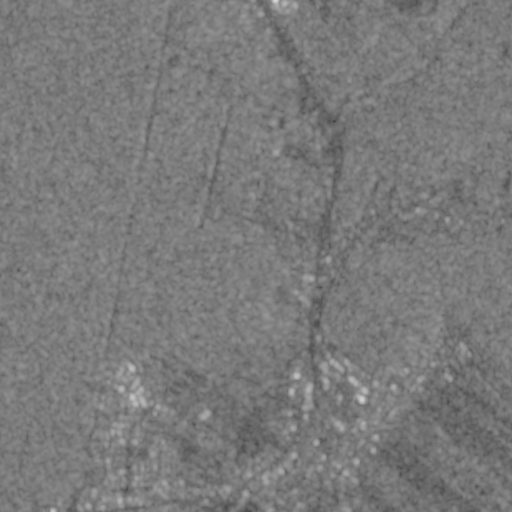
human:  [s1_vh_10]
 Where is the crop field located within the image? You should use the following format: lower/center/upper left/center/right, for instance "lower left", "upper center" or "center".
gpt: The crop field is located in the lower right of the image.
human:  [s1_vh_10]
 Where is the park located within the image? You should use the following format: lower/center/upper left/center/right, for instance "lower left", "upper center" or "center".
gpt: The park is located in the lower left of the image.
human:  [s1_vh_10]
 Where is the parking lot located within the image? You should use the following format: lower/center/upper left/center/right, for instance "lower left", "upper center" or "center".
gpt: The parking lot is located in the lower of the image.
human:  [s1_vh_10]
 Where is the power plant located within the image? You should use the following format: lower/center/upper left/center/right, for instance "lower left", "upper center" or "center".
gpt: There is no power plant in the image.

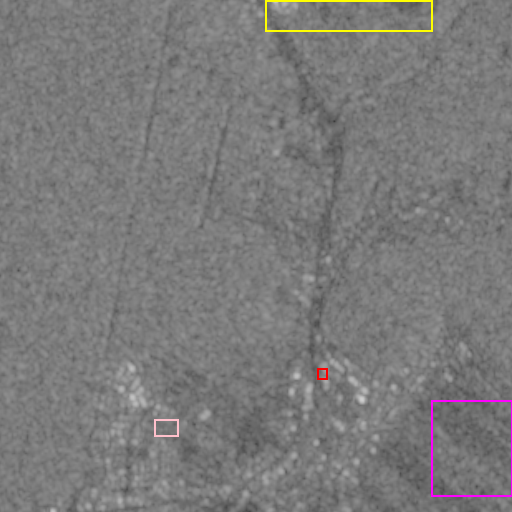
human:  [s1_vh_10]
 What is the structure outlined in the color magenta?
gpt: The structure outlined in magenta is a crop field.
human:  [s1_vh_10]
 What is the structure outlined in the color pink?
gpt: The structure outlined in pink is a park.
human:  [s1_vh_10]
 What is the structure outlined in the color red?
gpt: The structure outlined in red is a parking lot.
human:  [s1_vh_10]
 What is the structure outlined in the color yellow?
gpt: The structure outlined in yellow is a quarry.
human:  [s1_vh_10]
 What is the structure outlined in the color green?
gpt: There is no green outline.